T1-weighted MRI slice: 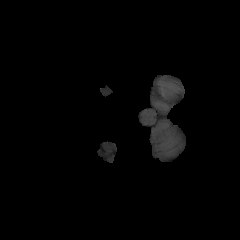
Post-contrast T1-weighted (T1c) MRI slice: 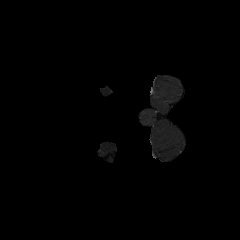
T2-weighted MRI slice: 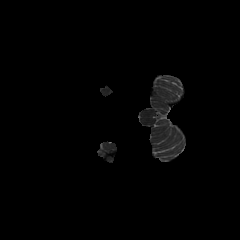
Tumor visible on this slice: no